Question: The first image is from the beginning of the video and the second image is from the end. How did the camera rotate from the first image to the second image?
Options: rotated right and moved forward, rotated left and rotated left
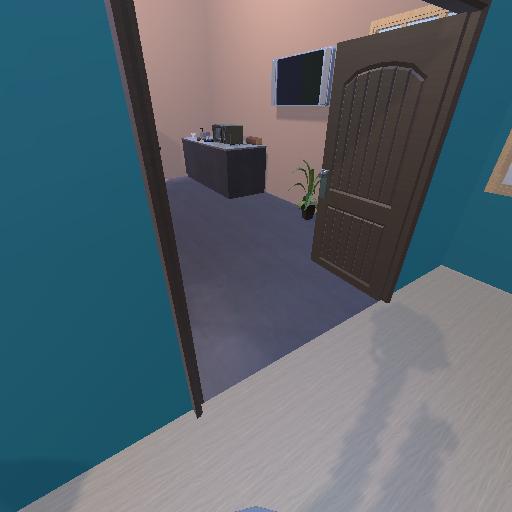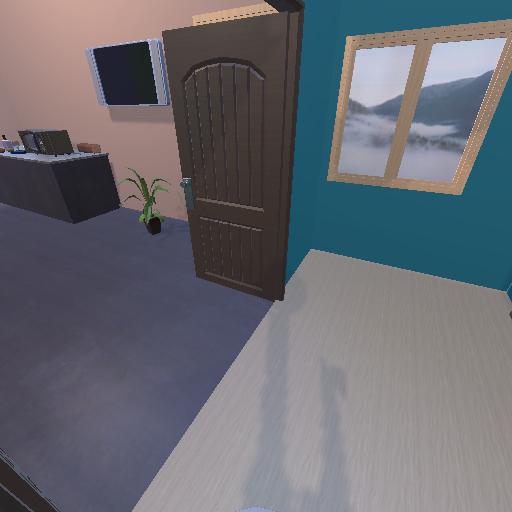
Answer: rotated right and moved forward